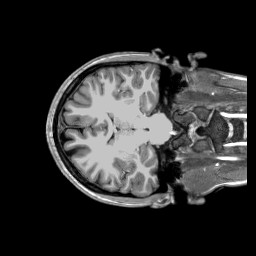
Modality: T1w
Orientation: axial